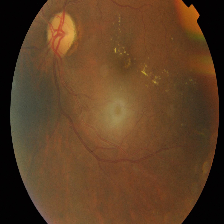
Diabetic retinopathy grade: Proliferative DR